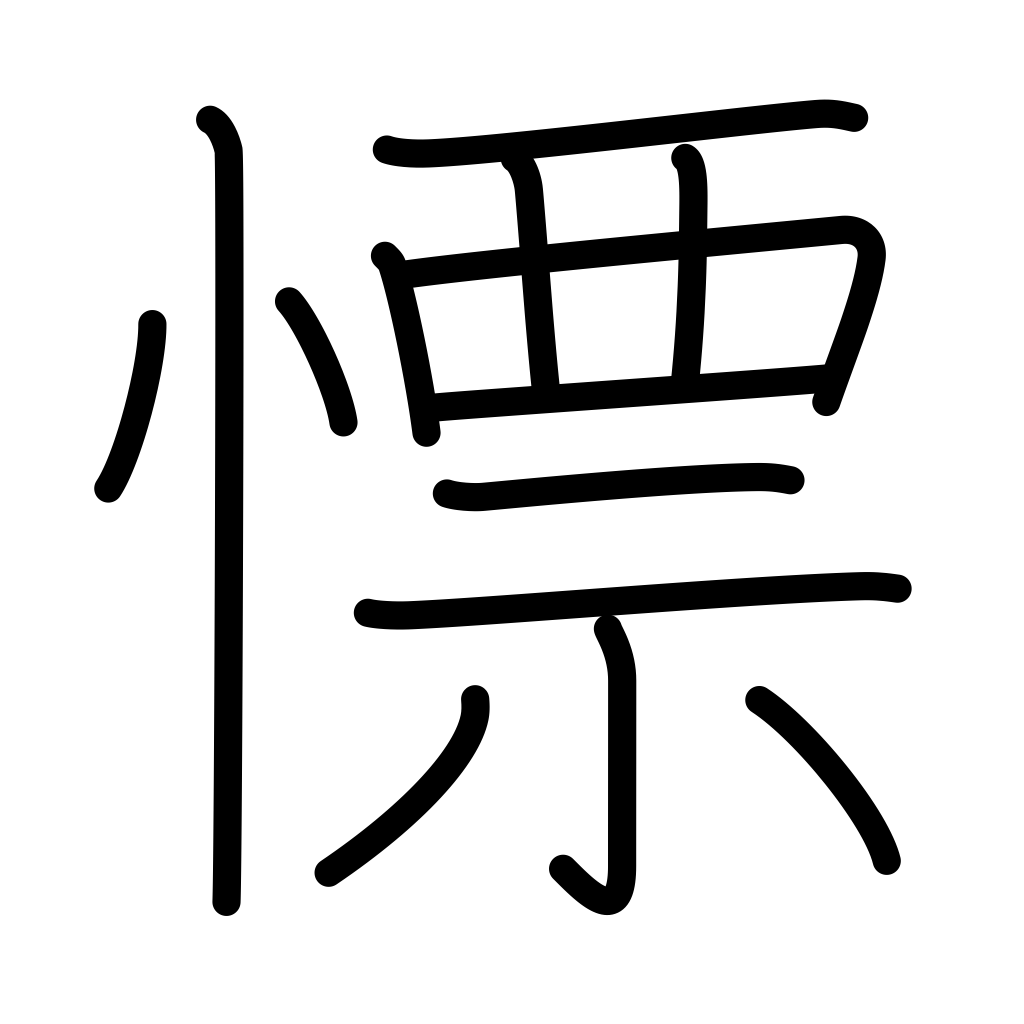
Meaning: fast, quick